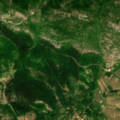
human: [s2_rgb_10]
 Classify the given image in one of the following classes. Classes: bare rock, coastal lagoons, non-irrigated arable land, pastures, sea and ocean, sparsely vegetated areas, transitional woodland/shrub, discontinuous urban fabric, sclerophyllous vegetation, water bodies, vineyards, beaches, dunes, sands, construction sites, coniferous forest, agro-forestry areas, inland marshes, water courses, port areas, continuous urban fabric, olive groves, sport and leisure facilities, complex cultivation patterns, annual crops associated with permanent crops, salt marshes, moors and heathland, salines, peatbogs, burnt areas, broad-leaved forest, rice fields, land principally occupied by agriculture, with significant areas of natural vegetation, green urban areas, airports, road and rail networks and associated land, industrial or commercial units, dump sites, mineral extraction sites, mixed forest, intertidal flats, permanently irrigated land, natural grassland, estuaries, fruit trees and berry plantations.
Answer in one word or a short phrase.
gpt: complex cultivation patterns, land principally occupied by agriculture, with significant areas of natural vegetation, broad-leaved forest, natural grassland, transitional woodland/shrub